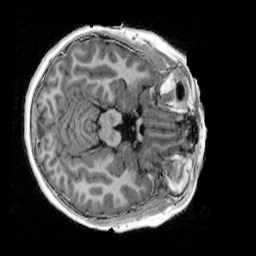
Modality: UNIT1_denoised
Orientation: axial
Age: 9
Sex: female
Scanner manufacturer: siemens
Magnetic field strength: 3 T
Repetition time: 4 s
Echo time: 0.00303 s